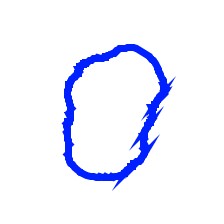
Shape: circle